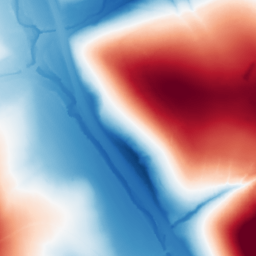
Category: classical
Decomposition family: gaussian
Decomposition parameters: sigma: 100
Upsampling method: regularized
Upsampling parameters: scale: 2
lambda_reg: 0.001
Upsampling scale: 2